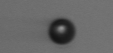
Label: bead